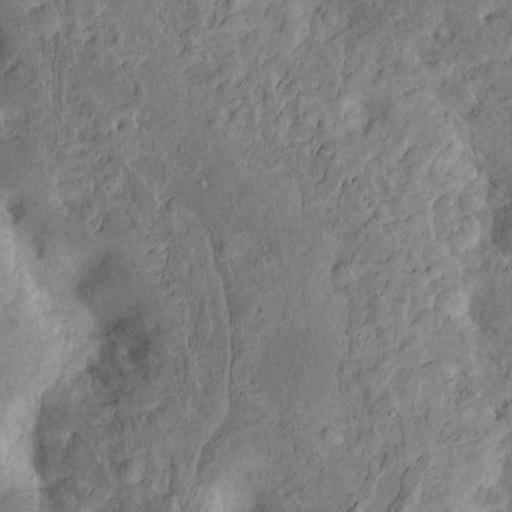
Objects detected: cone